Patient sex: M
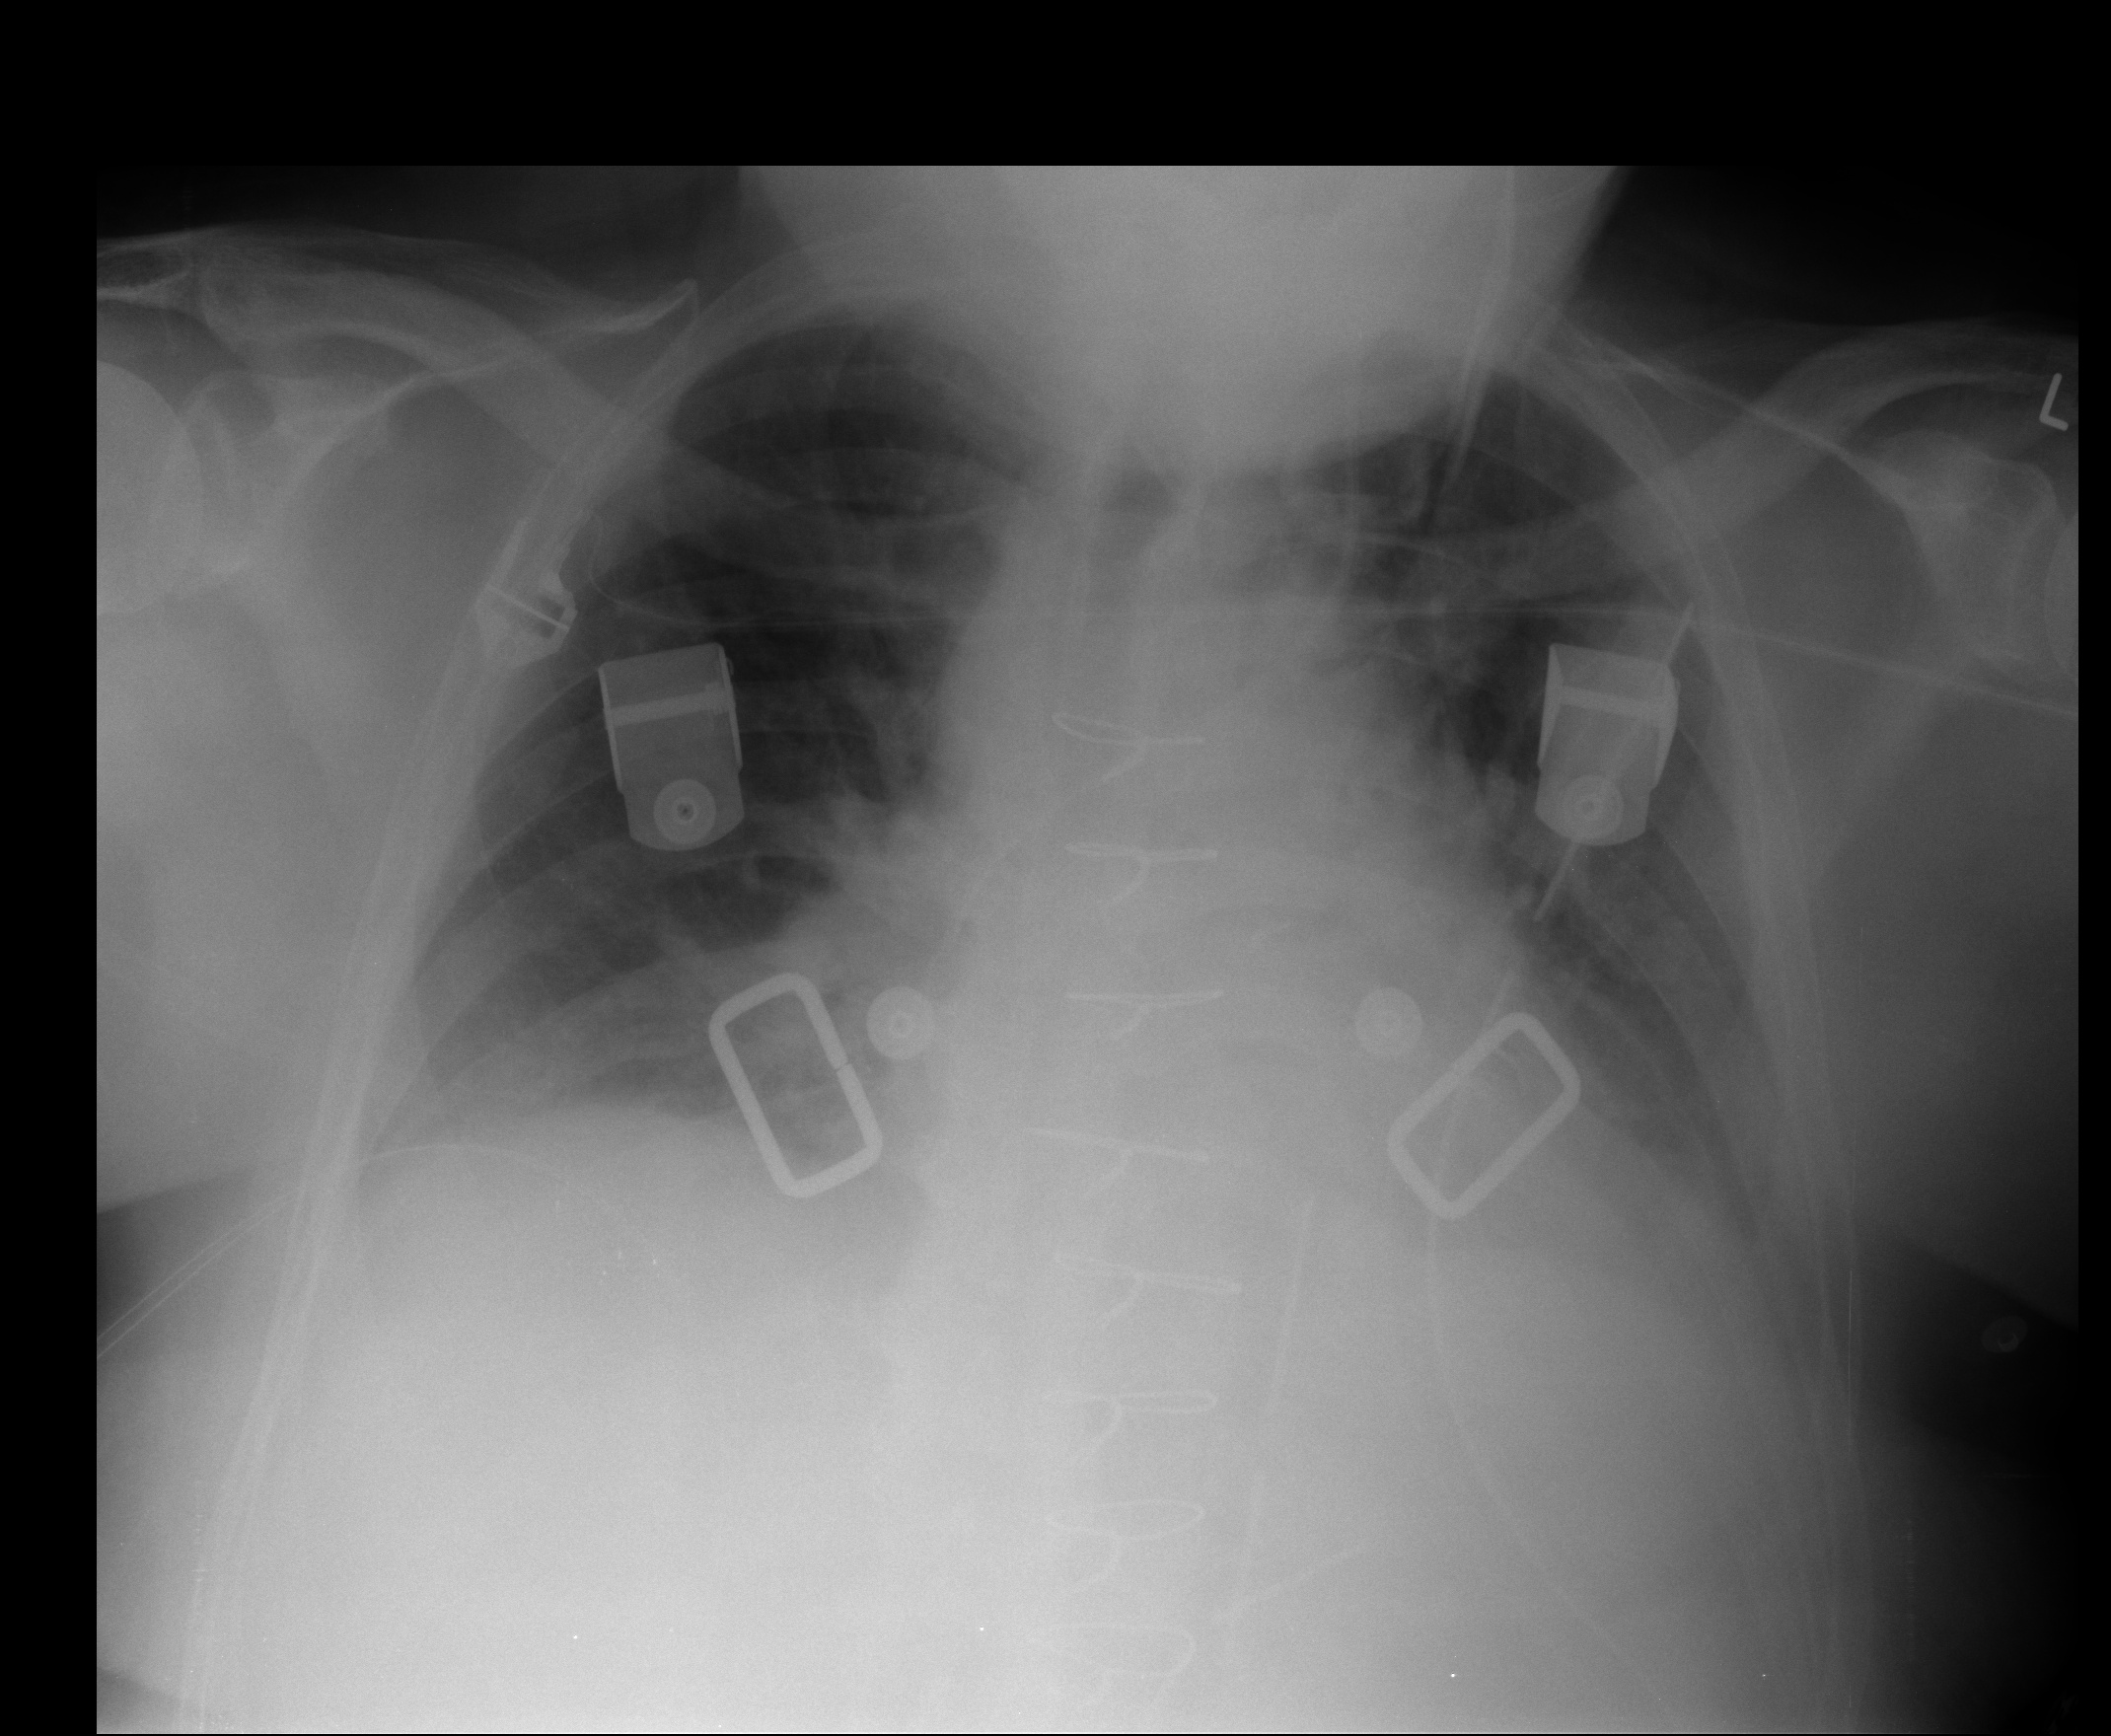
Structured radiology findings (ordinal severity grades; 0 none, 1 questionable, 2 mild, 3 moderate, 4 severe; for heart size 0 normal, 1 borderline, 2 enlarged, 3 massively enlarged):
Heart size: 2
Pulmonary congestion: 3
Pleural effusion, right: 2
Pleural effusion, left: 2
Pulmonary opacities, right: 0
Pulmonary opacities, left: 0
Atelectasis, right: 2
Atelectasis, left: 2